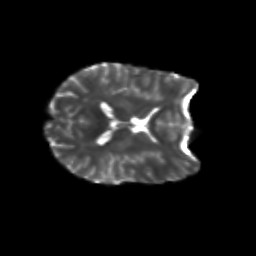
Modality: T2w
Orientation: axial
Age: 18
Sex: female
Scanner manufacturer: siemens
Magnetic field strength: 3 T
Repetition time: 3.5 s
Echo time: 0.104 s